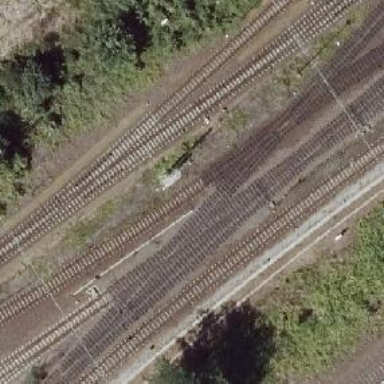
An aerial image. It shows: Railway crossing.